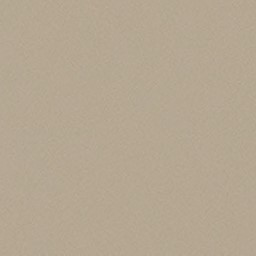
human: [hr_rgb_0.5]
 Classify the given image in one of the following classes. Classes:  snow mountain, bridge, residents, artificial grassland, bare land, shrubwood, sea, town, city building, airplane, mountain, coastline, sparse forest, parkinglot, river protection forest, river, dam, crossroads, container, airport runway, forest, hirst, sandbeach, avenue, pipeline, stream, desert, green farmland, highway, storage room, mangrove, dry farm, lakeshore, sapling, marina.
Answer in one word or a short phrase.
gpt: desert